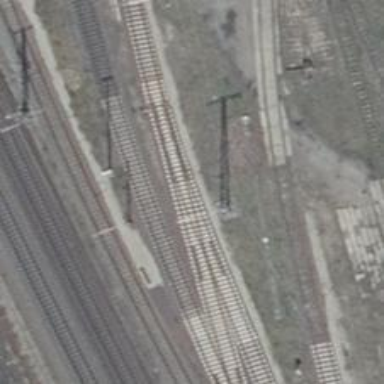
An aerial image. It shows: Railway switch.